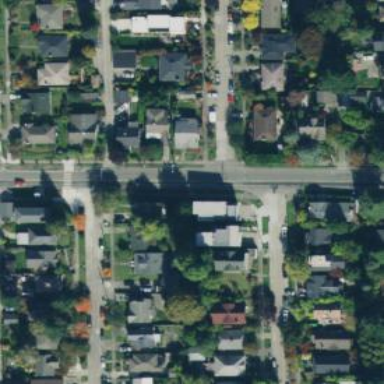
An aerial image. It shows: Residential road with separate sidewalk.